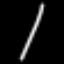
Label: line